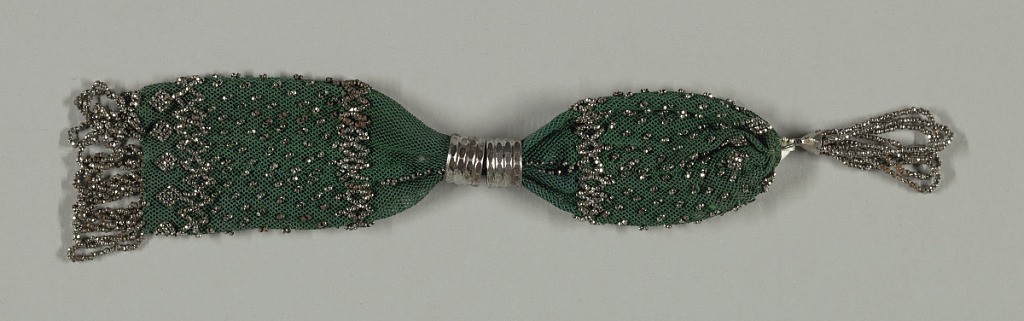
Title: Miser's purse
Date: early 19th century
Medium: silk, metal Technique: netted
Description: Netted dark green silk ornamented with cut steel beads in a pattern of dots and bands in diamond patterns. Two steel rings control side opening. A fringe of steel beads at one end; a steel bead tassel at the other end.